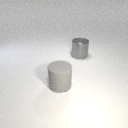
large gray metal cylinder behind large gray rubber cylinder